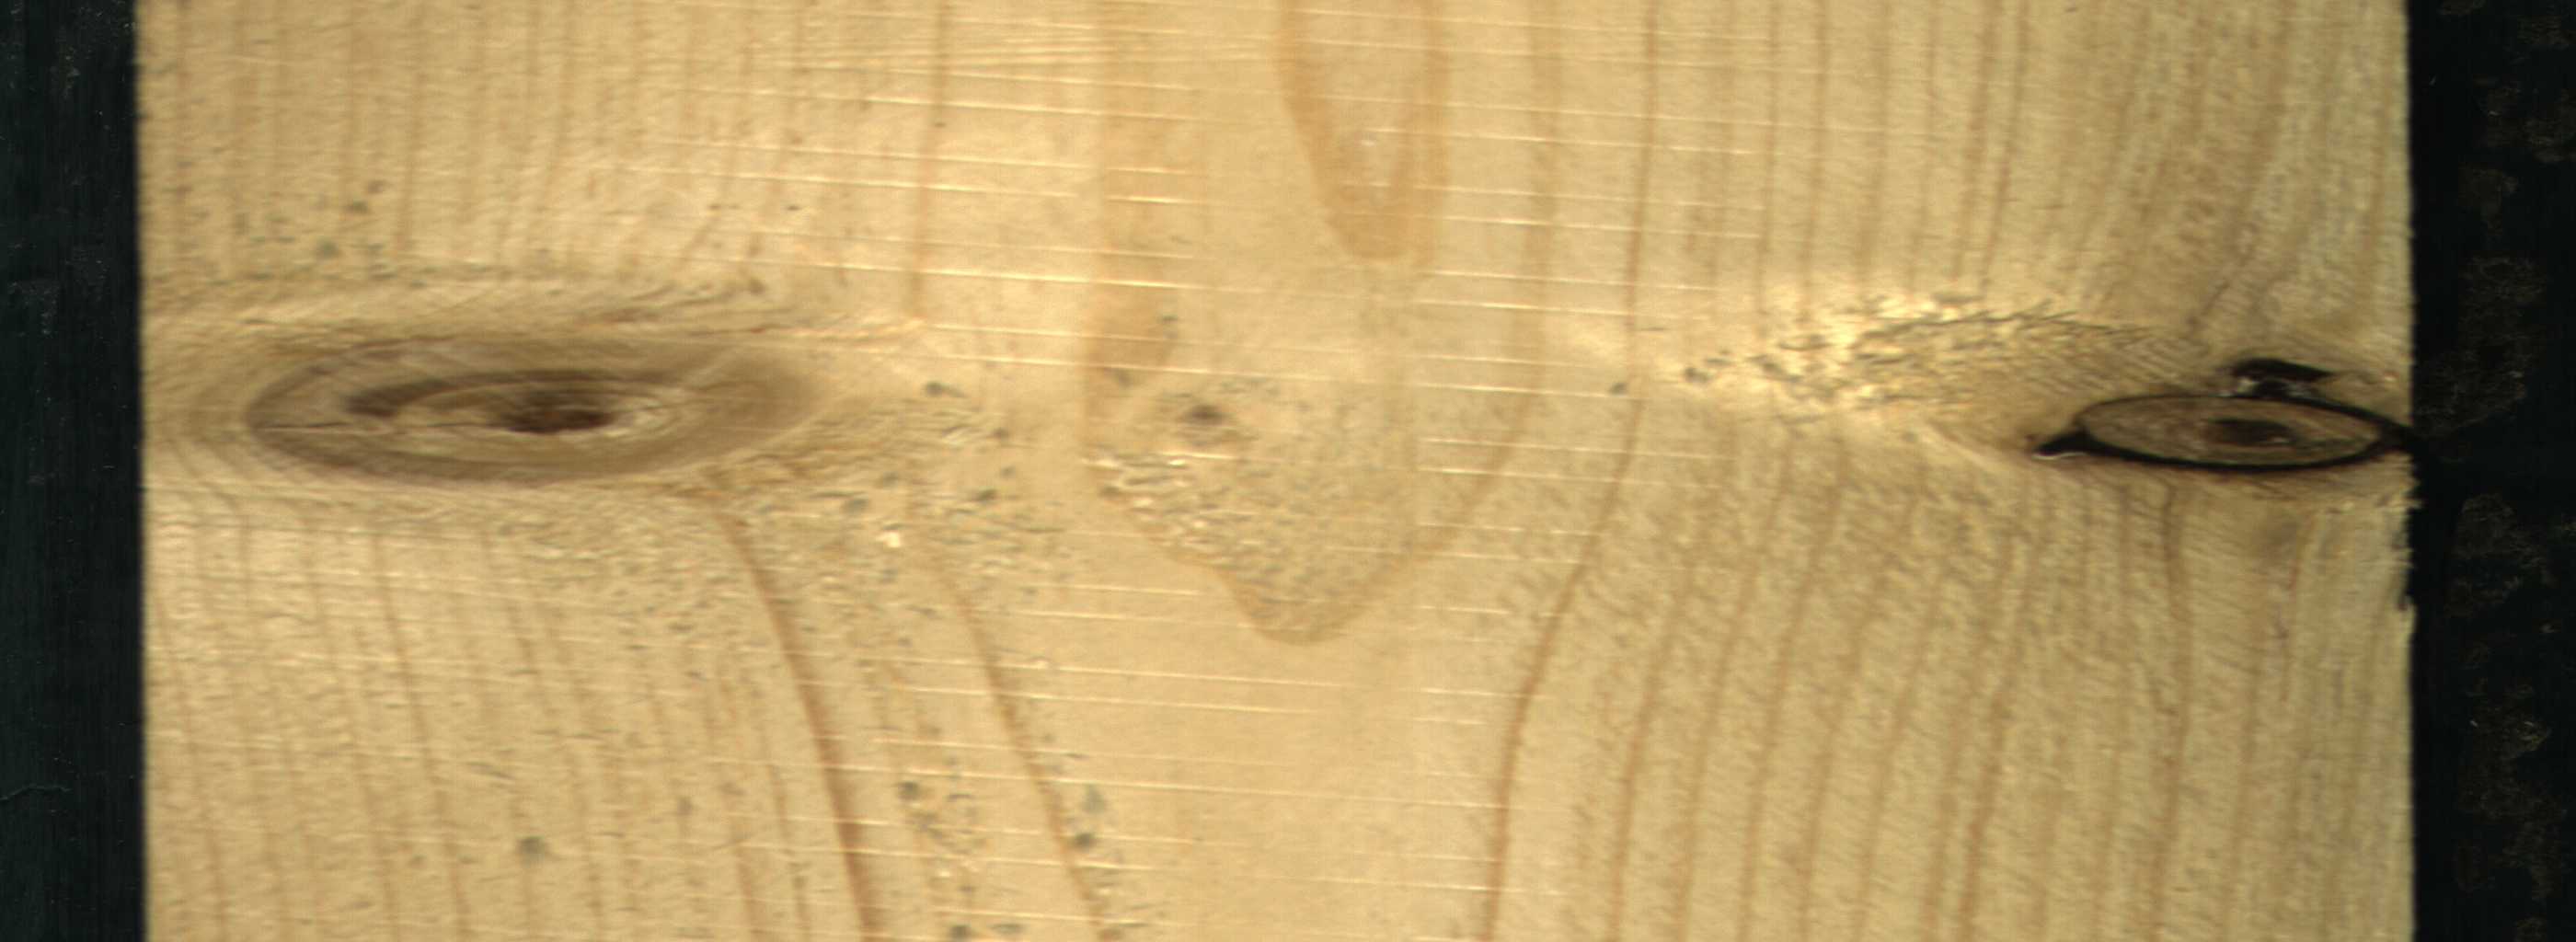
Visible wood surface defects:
Dead_Knot
Live_Knot
Live_Knot